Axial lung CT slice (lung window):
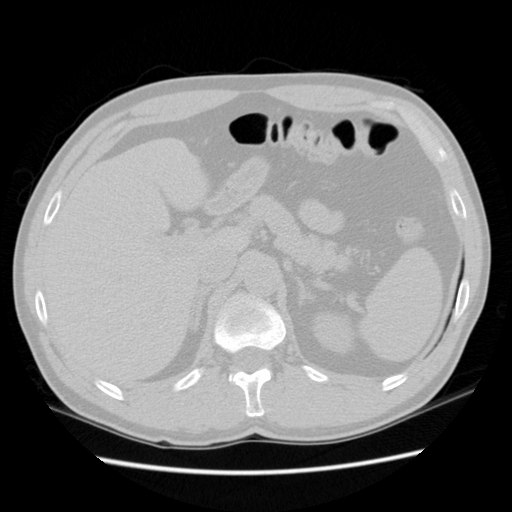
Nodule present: no